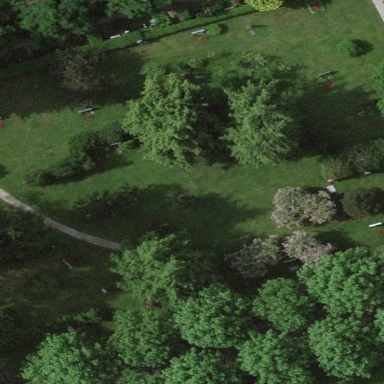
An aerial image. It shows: Sector within cemetery.